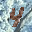
Label: 4